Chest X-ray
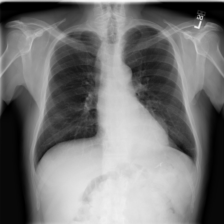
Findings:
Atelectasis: positive
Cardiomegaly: negative
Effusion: negative
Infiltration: negative
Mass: negative
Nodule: negative
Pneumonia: negative
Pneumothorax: negative
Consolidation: negative
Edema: negative
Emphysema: negative
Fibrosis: negative
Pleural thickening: negative
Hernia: negative